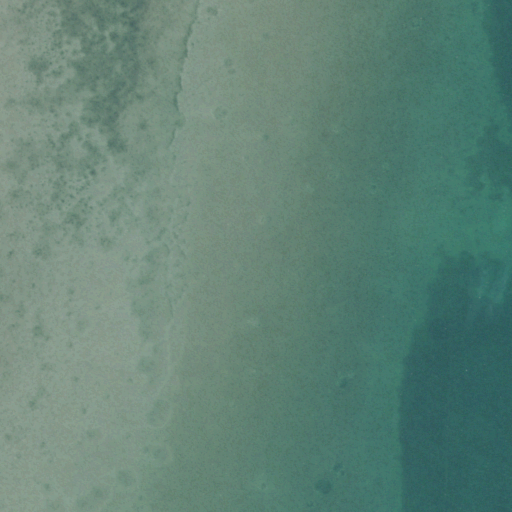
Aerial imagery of island in Florida named Boca Chita Key containing only open water